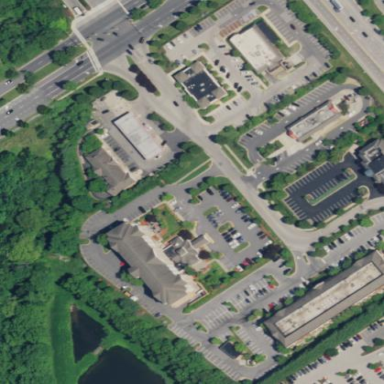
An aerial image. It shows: Retail area.